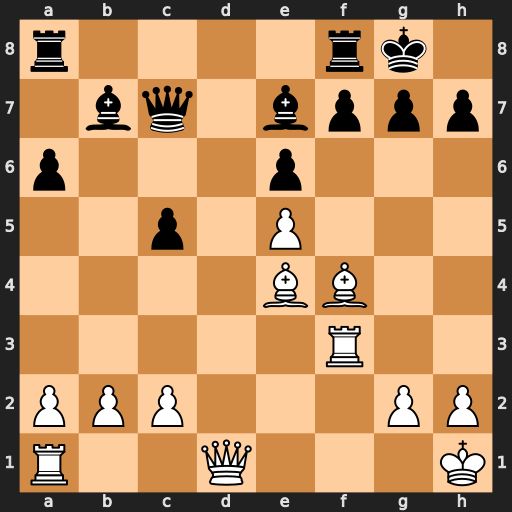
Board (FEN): r4rk1/1bq1bppp/p3p3/2p1P3/4BB2/5R2/PPP3PP/R2Q3K
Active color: w
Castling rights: -
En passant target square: -
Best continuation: Bxh7+ Kxh7 Rh3+ Kg8 Qh5 f5 exf6 Bxg2+ Kg1 Bxh3 Bxc7